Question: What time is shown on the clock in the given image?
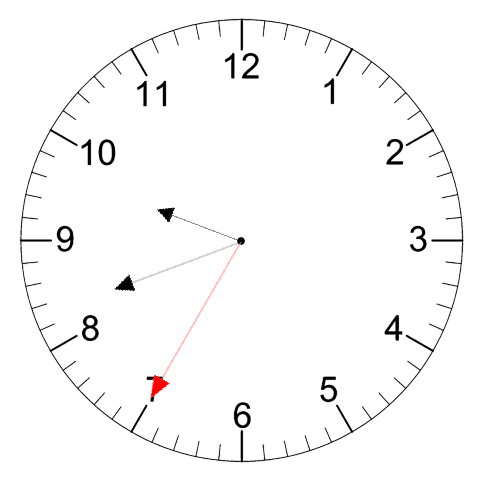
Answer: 09:41:35